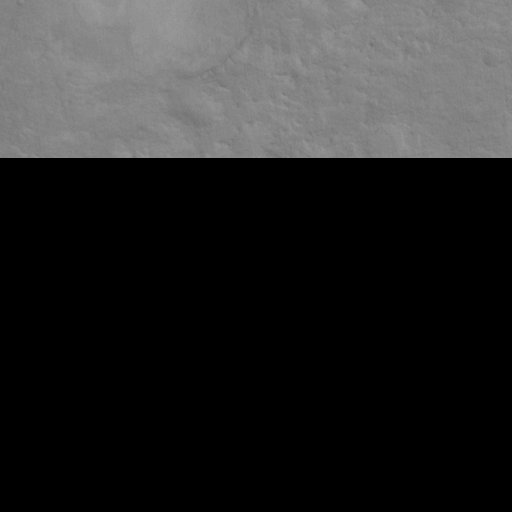
Objects detected: cone